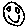
Label: smiley face